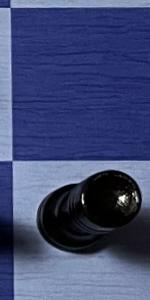
Label: Rook_Black